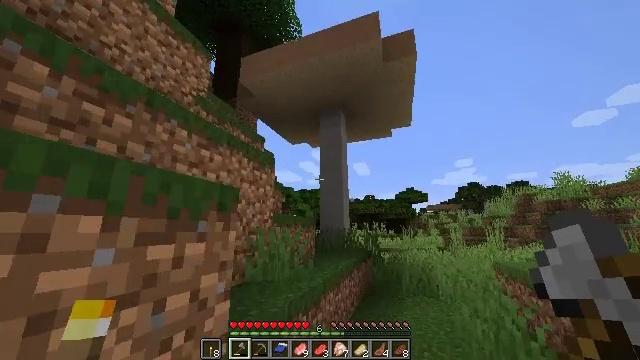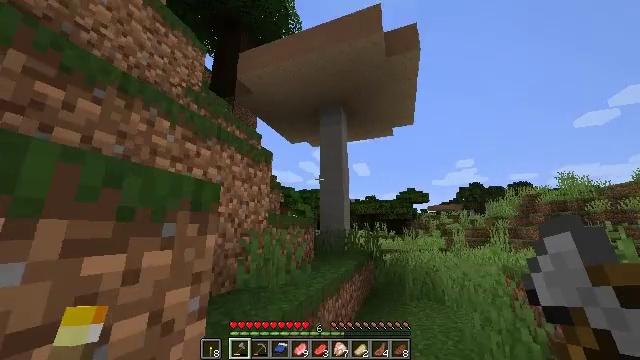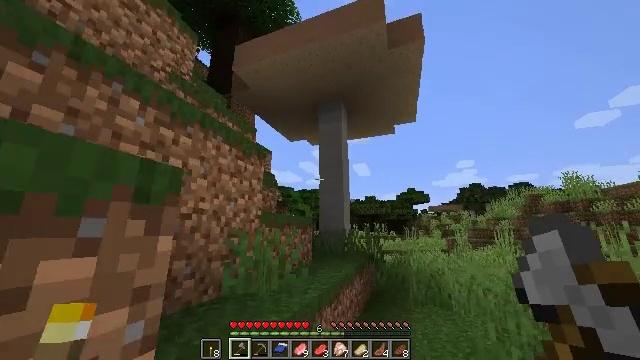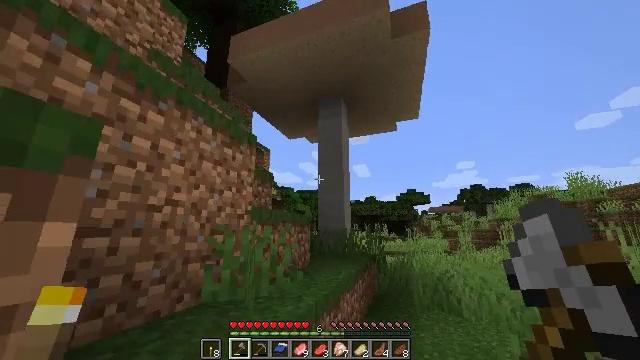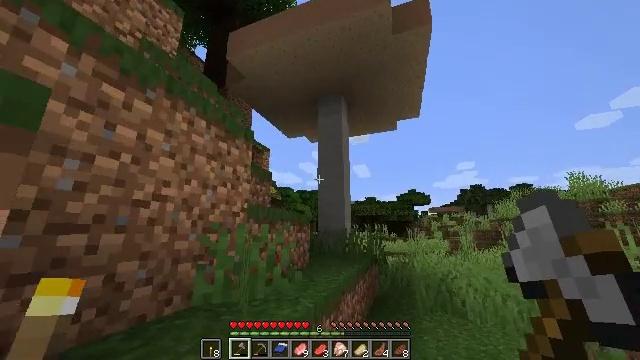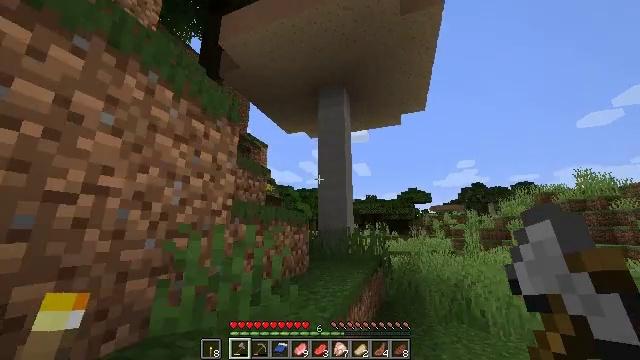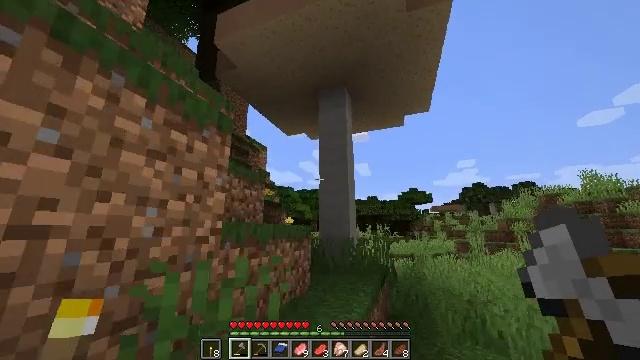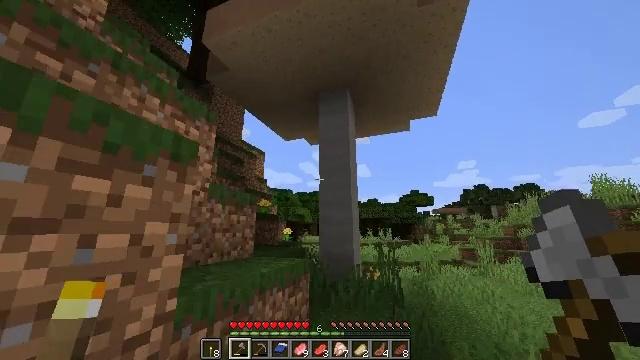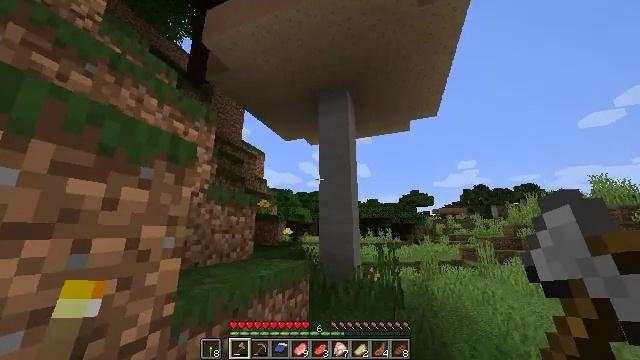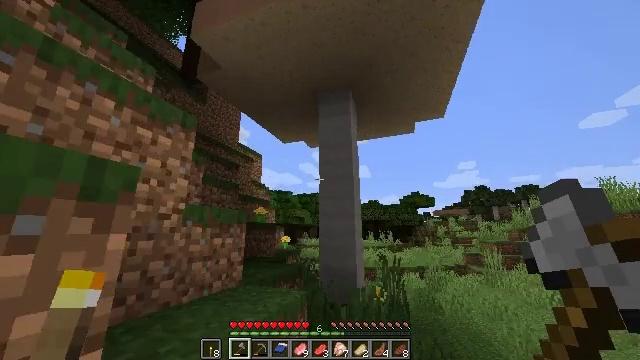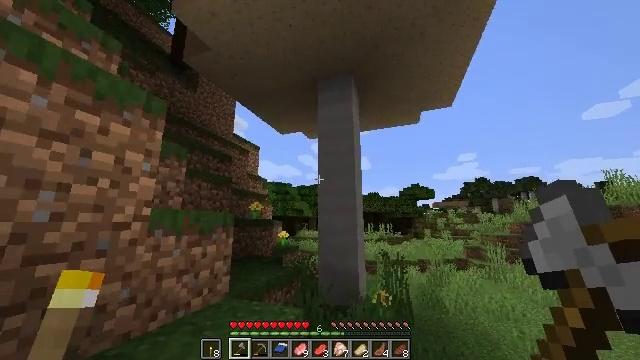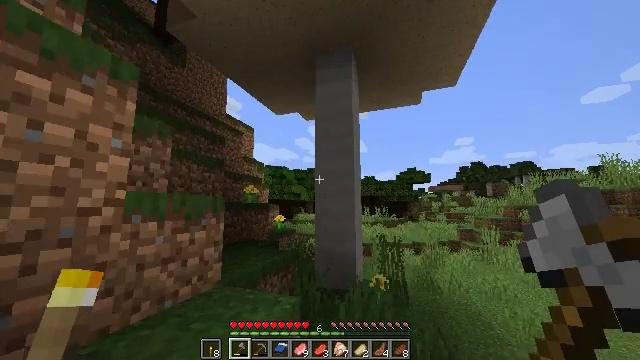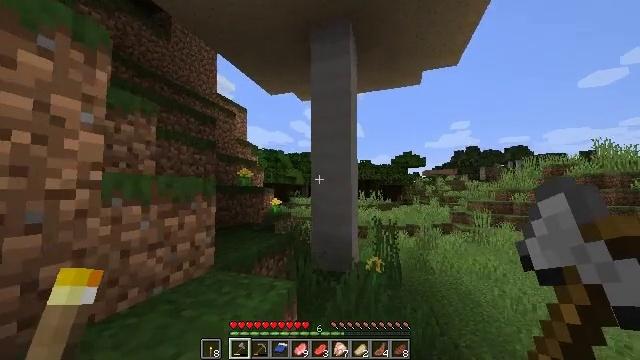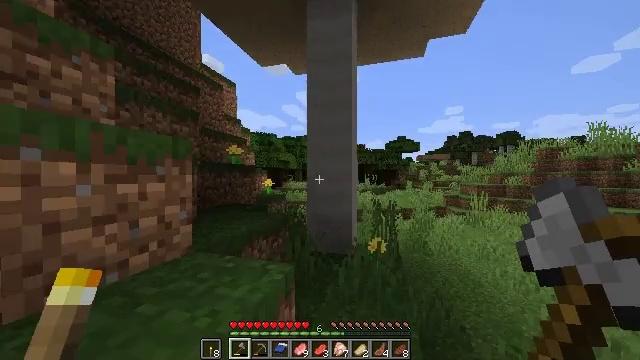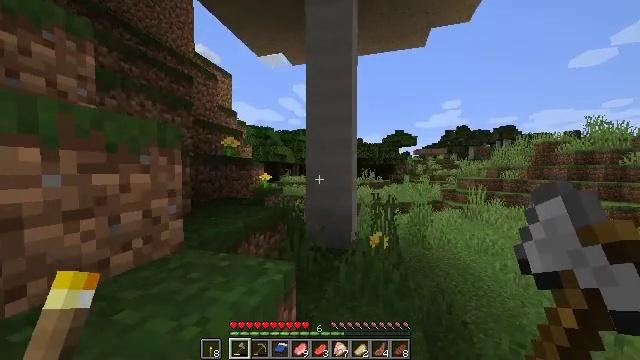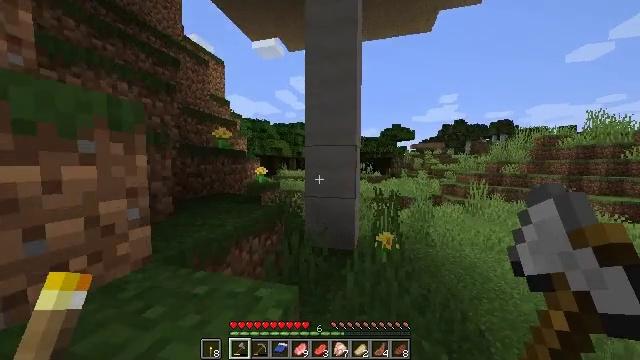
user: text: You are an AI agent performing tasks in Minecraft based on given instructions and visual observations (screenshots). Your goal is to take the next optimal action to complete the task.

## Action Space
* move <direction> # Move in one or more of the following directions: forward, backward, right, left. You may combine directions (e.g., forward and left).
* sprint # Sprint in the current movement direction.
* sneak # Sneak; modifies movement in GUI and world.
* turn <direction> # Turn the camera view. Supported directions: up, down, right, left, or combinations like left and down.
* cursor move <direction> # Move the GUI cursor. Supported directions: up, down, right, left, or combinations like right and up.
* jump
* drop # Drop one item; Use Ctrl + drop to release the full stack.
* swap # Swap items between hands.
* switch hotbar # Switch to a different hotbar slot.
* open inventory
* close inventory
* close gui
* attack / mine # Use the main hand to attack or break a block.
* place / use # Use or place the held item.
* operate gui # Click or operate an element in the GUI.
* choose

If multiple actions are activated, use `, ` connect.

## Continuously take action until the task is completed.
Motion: motion action
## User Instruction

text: Gather the mushroom stem from a big mushroom.
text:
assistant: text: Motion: move forward
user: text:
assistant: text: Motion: move forward
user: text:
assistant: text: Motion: move forward
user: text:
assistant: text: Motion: move forward
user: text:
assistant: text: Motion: move forward
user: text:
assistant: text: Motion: move forward, jump
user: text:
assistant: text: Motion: move forward, jump
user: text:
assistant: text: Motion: move forward, jump
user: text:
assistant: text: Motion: move forward, jump
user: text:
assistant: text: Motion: move forward, turn down, jump
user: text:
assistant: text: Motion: move forward and move left, turn down
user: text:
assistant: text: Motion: move forward and move left, turn right and down
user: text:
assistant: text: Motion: move forward and move left, turn right and down
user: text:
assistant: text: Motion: move forward and move left, turn down
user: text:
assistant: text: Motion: move forward, turn down
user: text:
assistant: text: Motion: move forward, turn right and down
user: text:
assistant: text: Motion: move forward, turn right and down
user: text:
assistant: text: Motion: move forward
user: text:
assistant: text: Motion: move forward
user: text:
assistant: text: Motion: move forward
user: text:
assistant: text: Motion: move forward, turn down
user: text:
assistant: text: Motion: move forward, turn down
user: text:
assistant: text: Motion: move forward, turn down, attack / mine
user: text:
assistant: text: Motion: move forward, turn down, attack / mine
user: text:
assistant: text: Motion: turn left and down, attack / mine
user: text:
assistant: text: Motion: attack / mine
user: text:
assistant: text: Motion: attack / mine
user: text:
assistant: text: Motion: attack / mine
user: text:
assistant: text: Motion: attack / mine
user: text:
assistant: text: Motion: turn left and up, attack / mine